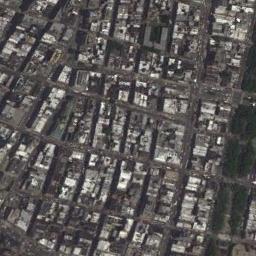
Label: commercial_area